Current action and preconditions to check: trajectory_clear

Your task: For each precondition in the list above, predict whether it will hold at this action.

Consider the current scene as observed from the mobile robot's camera, and analyze the predicted future states of all dynamic agents (e.g., people, animals, vehicles, or any moving entities) within the NEXT SECOND.

IMPORTANT: Only answer "very likely" if you are absolutely certain—based on strong, clear evidence—that a dynamic agent will violate the precondition in the predicted future state. Do NOT answer "very likely" for unlikely, ambiguous, or low-probability risks.

Ask yourself for each precondition: Is there a high probability, with clear and convincing evidence, that the predicted future states of any dynamic agent will interfere with the predicted future state of the currently executing action within the NEXT SECOND, causing that precondition to fail?

Assess the risk level based on these predictions. Use "likely" or "very likely" if motions create a clear risk of interference.

Use "neutral" or "improbable" if agents are nearby but their predicted paths are clearly diverging or non-conflicting.

Failure Risk Categories: "very improbable", "improbable", "neutral", "likely", "very likely"

Answer Format: Output ONLY the probability_of_failure value from these categories: "very improbable", "improbable", "neutral", "likely", "very likely"

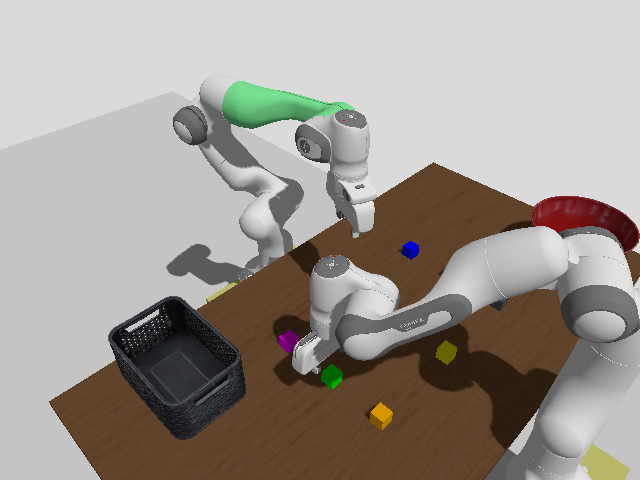

Answer: very improbable